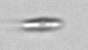
Label: pennate